Field crop: maize
Growth stage: 2
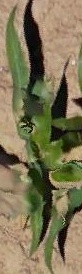
Species: maize